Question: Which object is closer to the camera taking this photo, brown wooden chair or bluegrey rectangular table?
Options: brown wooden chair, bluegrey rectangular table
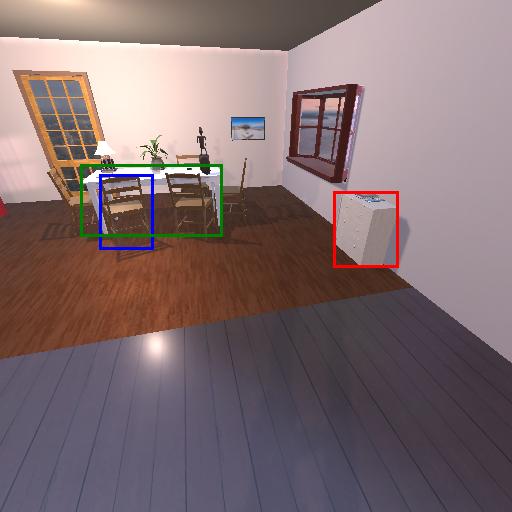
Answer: brown wooden chair